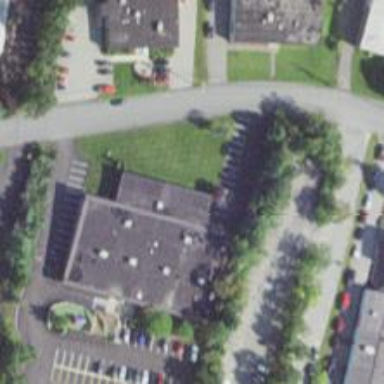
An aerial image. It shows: Kindergarten.